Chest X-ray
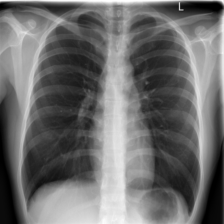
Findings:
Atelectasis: negative
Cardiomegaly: negative
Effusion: negative
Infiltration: negative
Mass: negative
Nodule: negative
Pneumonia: negative
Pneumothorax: negative
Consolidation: negative
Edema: negative
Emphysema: negative
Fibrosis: negative
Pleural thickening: negative
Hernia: negative